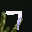
Label: 7